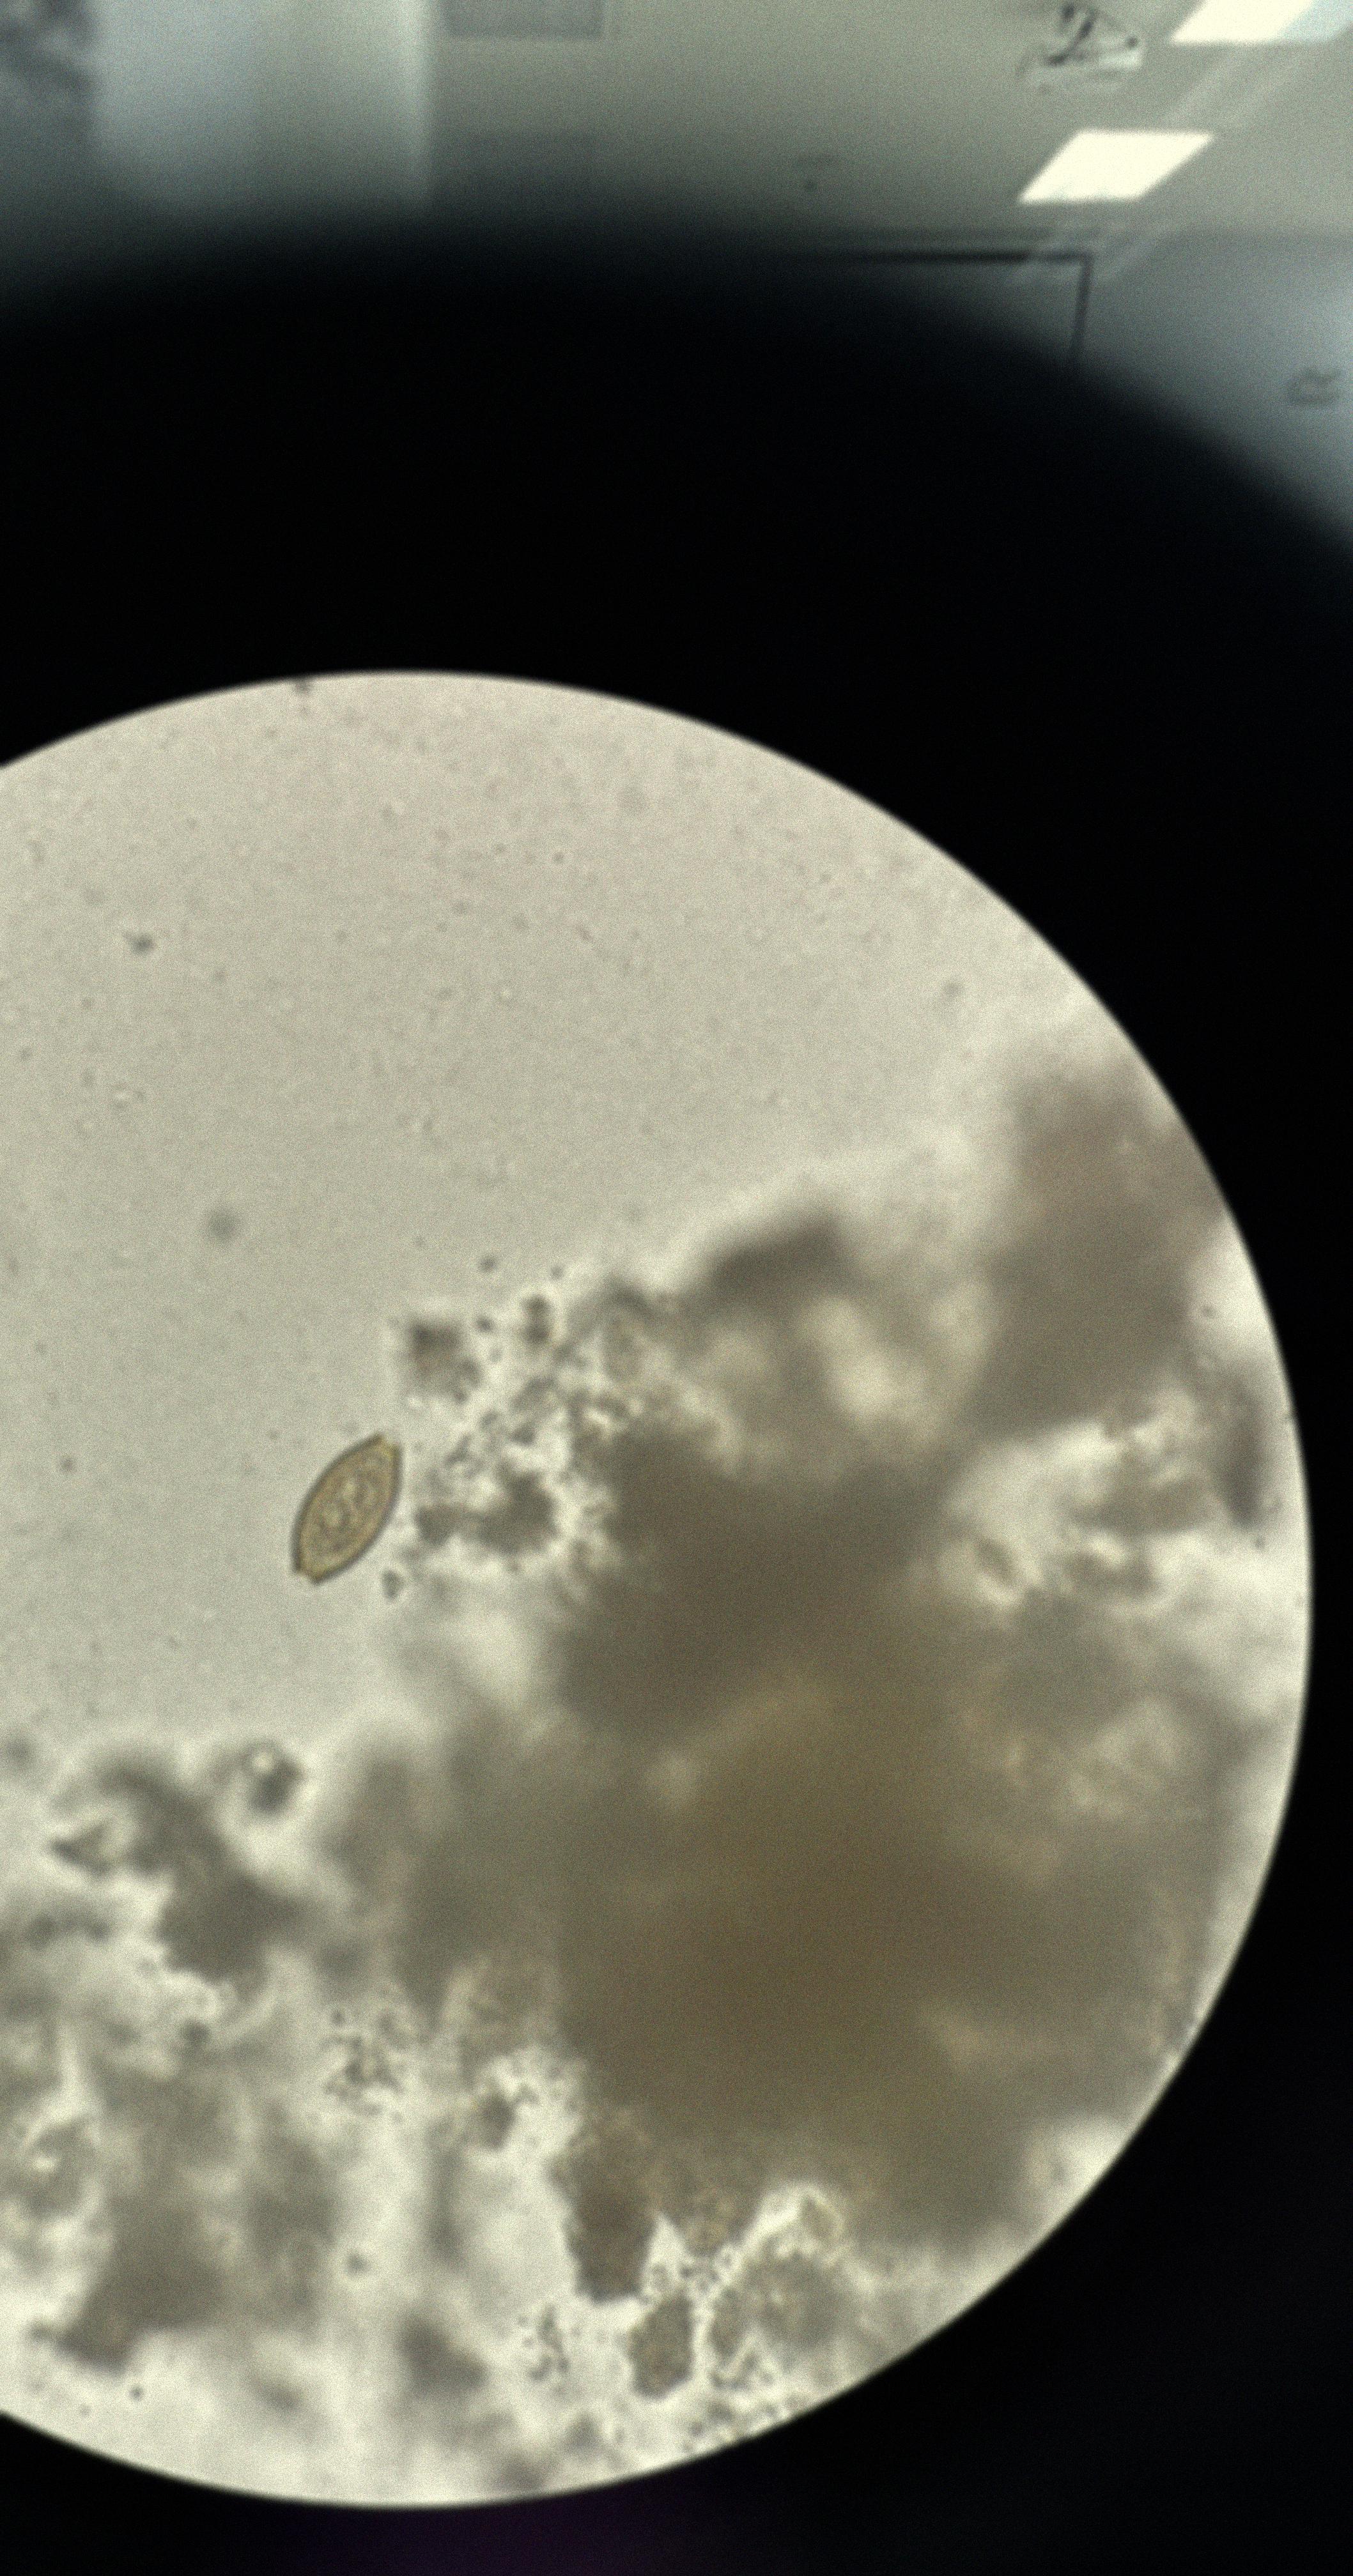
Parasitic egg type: Trichuris trichiura